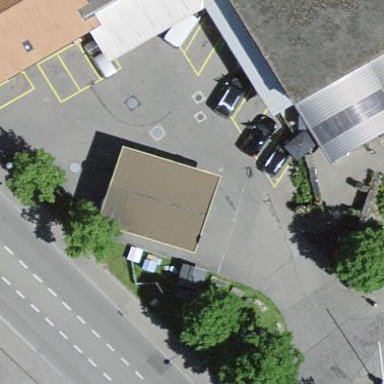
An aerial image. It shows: View of roof of building.